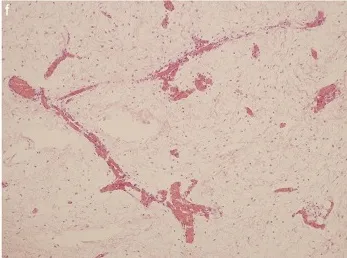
Lateral low-limb skin of MD child (100 times magnification).
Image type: pathology (h&e)